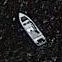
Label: civil